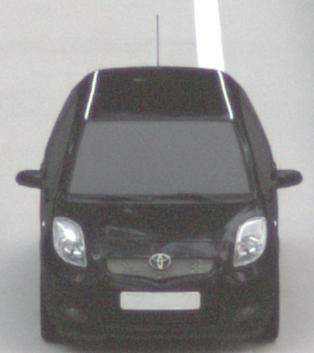
Make: Toyota
Model: Yaris 1.0
Detailed model: Yaris (XP13)
Model produced from: 2011/10
Model produced until: 2014/08
Doors: 3
Color: black
Road condition: dry road
Daytime: sunrise or sunset
Contrast: medium contrast